Question: I've been trying to create a titlebar and left-side panel using 'div''s and 'css', but as in the screenshot below,
- 'css''paintbrush'- - 'GIMP''GIMP'
A jsfiddle example or a link to an existing example would help best. I'm not new to programming, but am new to 'css'.

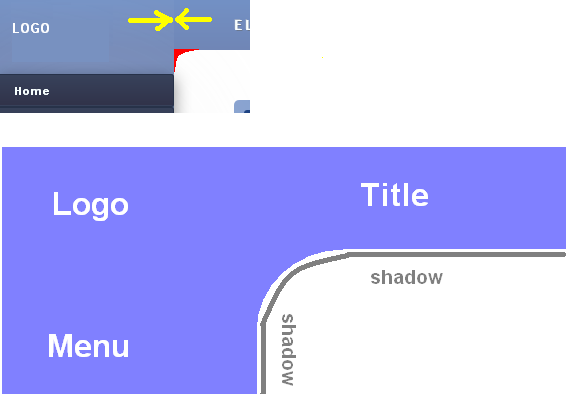
Answer: You could use ':after' :pseudo-element for that cut and apply inset 'box-shadow' to achieve this.
For the text Logo, Title and Menu you could add 'span's and apply 'display: inline-block' to first two 'span's.
'''
body {
background: #C4C4FF;
}
div {
width: 250px;
height: 100px;
position: relative;
background: #8080FF;
}
div:after {
content: '';
position: absolute;
bottom: 0;
right: 0;
width: 50%;
height: 50%;
background: #C4C4FF; /* This color must be same as background */
border-top-left-radius: 30px;
box-shadow: inset 6px 6px 10px -6px #666;
}
span {
display: block;
font-weight: bold;
font-size: 18px;
color: white;
width: 125px;
height: 50px;
text-align: center;
line-height: 50px;
}
div span:nth-of-type(1),
div span:nth-of-type(2) {
display: inline-block;
}
'''
'''
<div>
<span>Logo</span
><span>Title</span>
<span>Menu</span>
</div>
'''